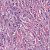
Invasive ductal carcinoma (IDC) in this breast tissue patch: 1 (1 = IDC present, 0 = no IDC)